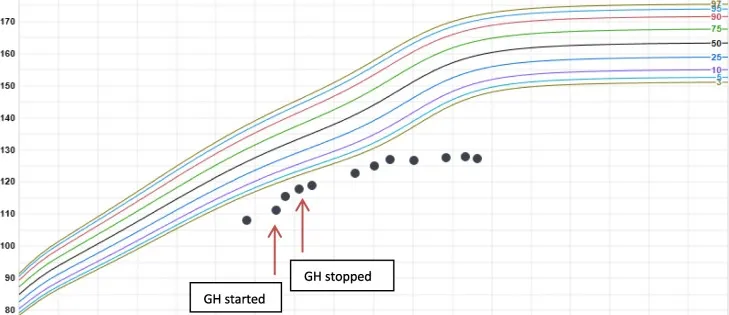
Linear Growth Chart.
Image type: chart (chart)